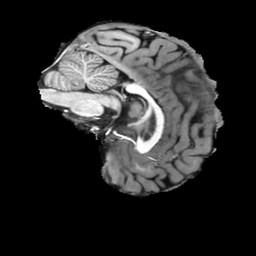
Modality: T1w
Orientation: sagittal
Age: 21
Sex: male
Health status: ill